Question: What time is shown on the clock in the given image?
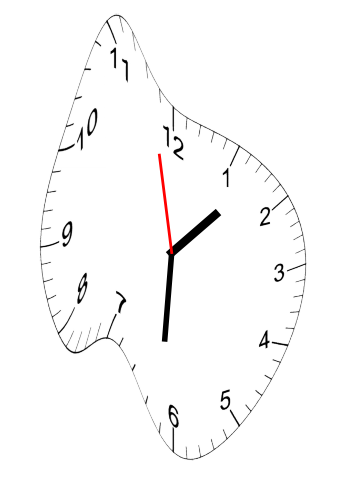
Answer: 01:30:58